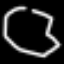
Label: octagon